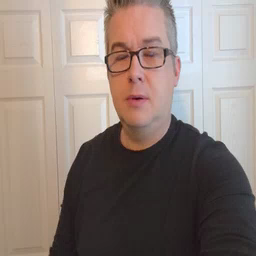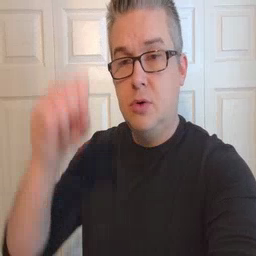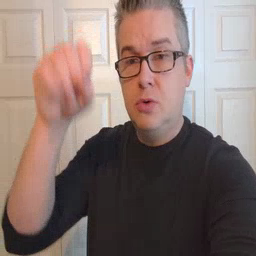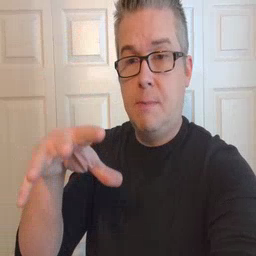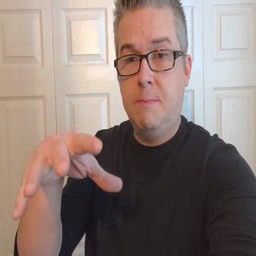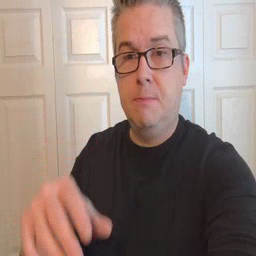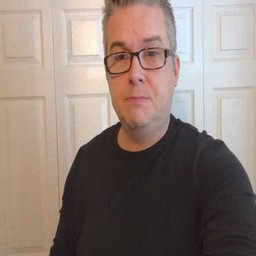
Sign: drop